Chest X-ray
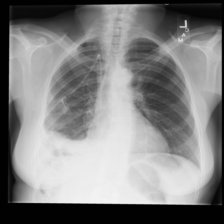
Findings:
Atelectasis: positive
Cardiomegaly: negative
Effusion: positive
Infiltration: negative
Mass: negative
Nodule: negative
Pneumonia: negative
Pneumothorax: negative
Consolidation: negative
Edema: negative
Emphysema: negative
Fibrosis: negative
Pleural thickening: negative
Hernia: negative